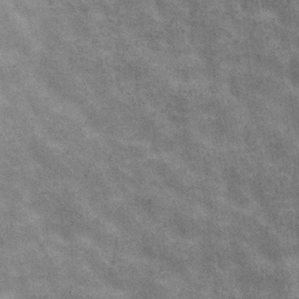
Label: frost